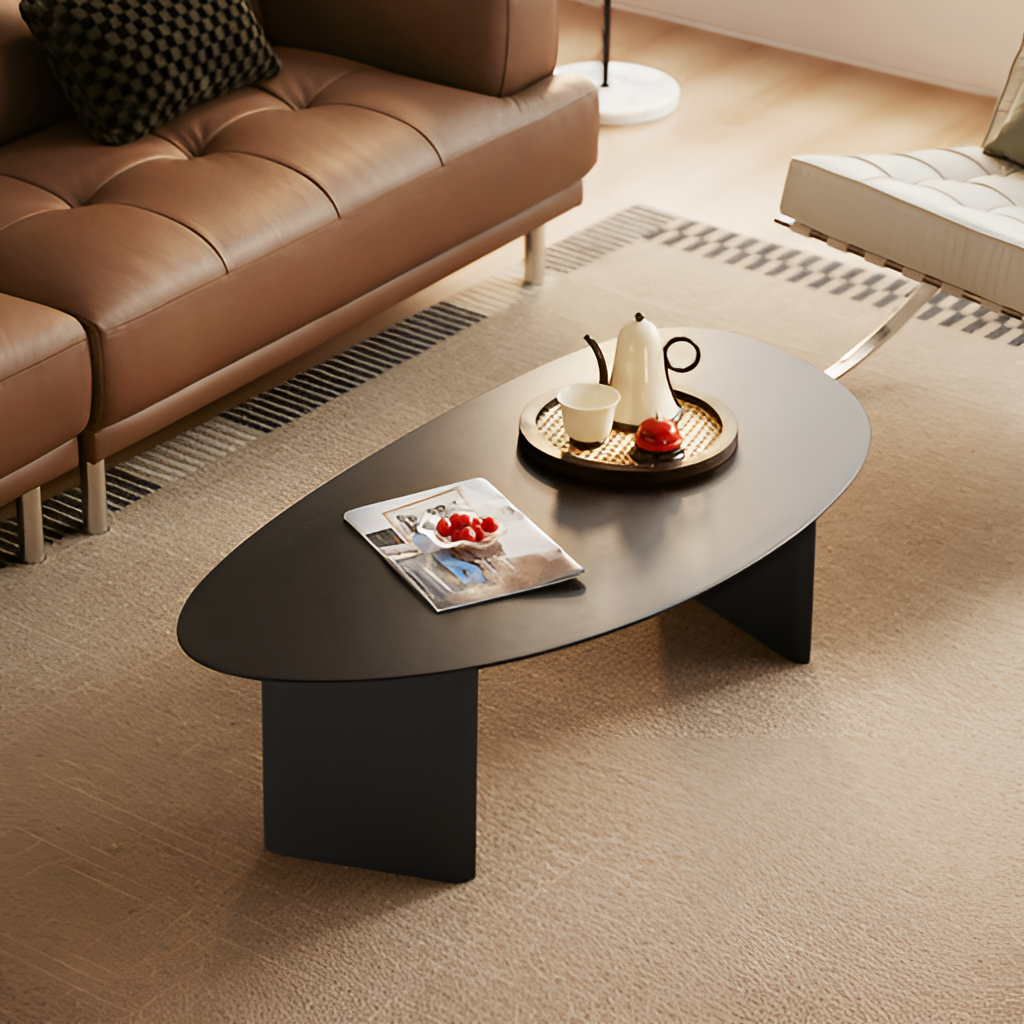
bedroom, black wood coffee table, carpet flooring, with large square pattern, contemporary, paint wallpaper, with solid pattern